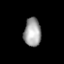
Tissue: lung
Cell type: Others
Senescence score: 0.214
Nuclear area (px): 475
Mean DAPI intensity: 161.025